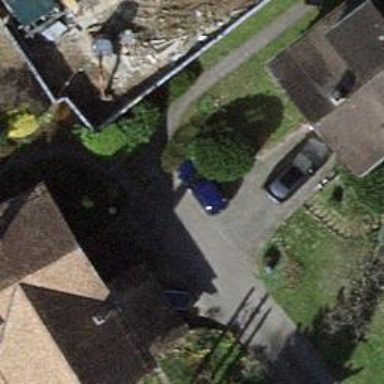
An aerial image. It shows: Alleyway designated as service road.